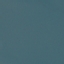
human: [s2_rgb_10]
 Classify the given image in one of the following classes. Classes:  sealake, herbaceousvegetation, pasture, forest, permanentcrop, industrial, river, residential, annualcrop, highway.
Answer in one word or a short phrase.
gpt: SeaLake